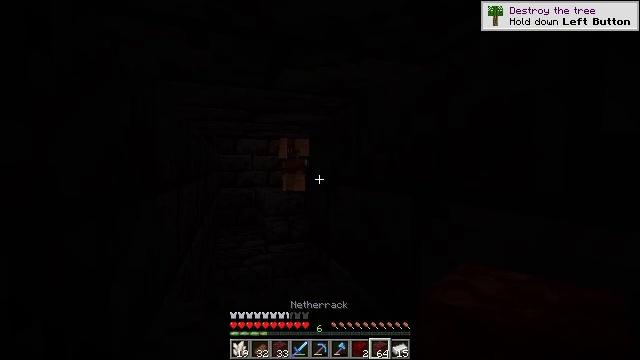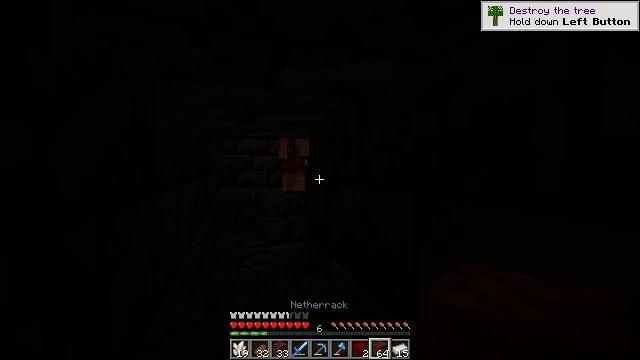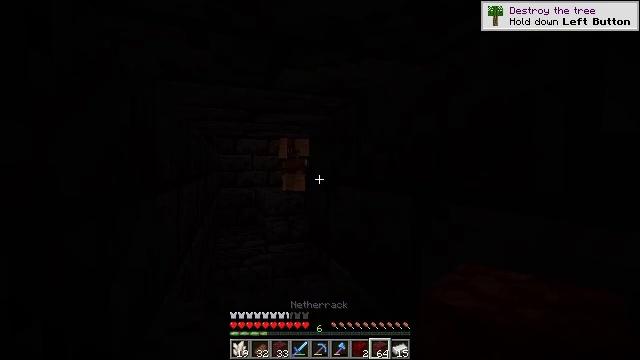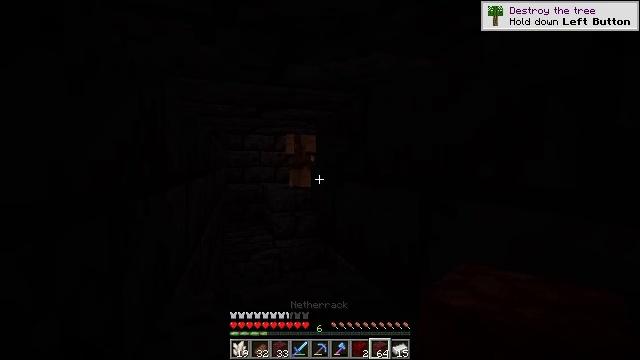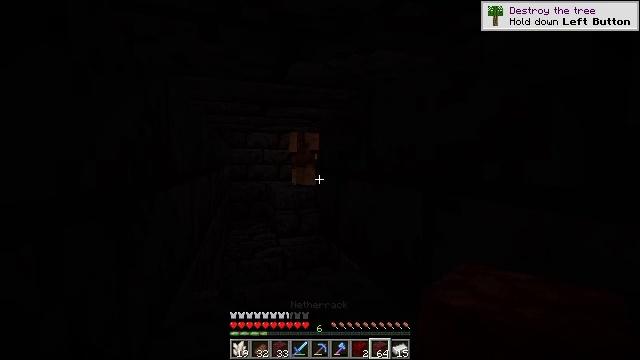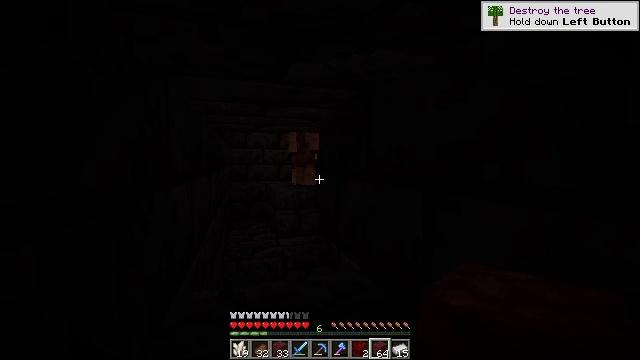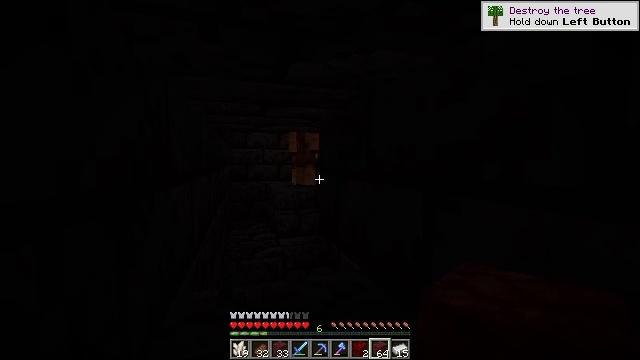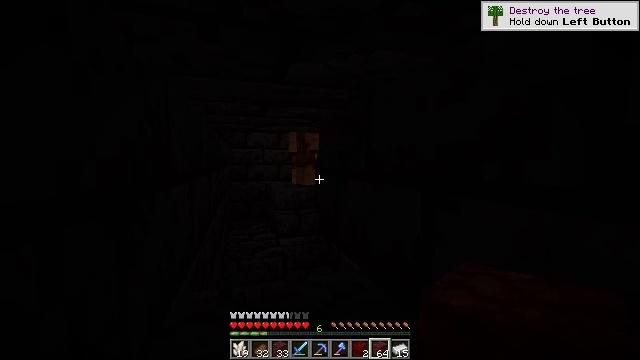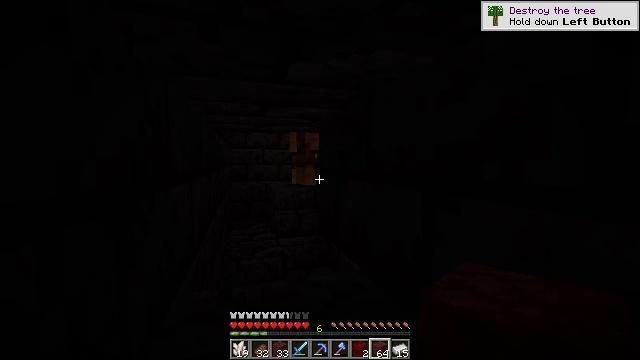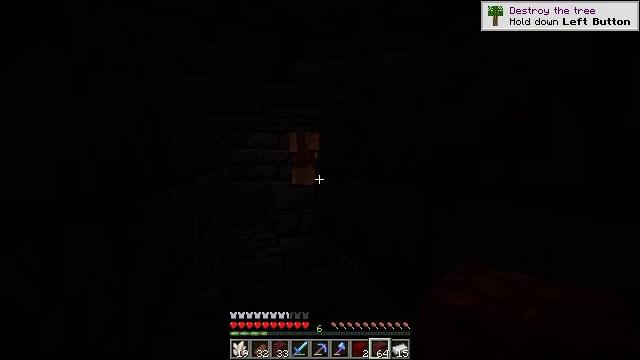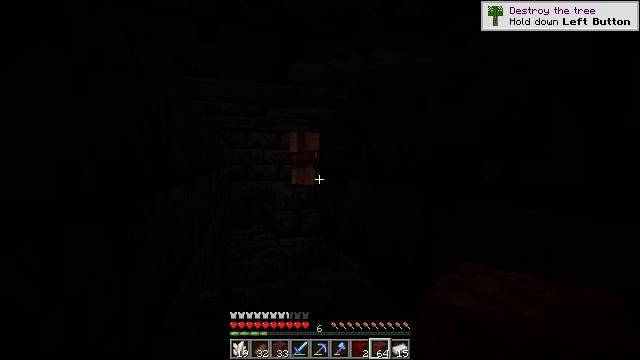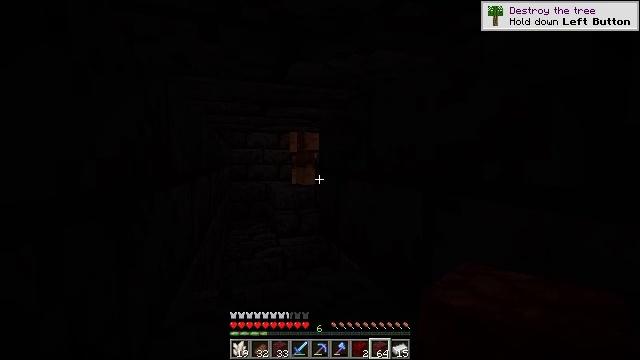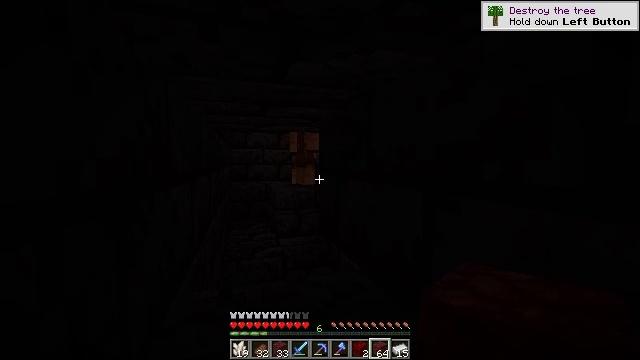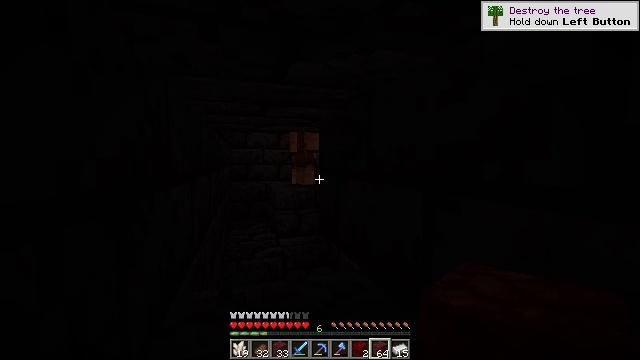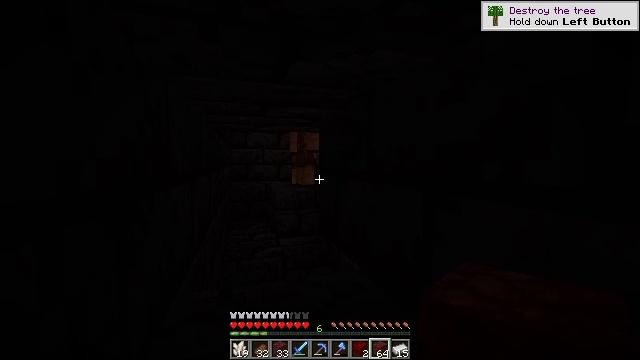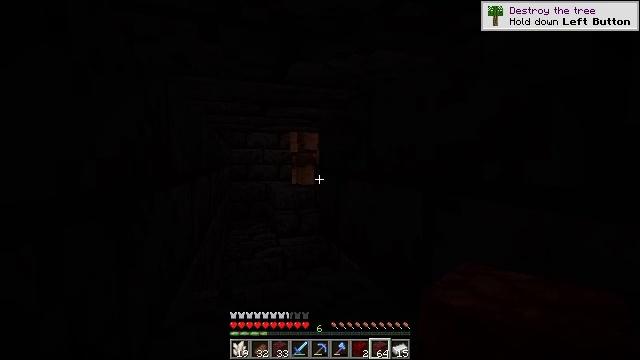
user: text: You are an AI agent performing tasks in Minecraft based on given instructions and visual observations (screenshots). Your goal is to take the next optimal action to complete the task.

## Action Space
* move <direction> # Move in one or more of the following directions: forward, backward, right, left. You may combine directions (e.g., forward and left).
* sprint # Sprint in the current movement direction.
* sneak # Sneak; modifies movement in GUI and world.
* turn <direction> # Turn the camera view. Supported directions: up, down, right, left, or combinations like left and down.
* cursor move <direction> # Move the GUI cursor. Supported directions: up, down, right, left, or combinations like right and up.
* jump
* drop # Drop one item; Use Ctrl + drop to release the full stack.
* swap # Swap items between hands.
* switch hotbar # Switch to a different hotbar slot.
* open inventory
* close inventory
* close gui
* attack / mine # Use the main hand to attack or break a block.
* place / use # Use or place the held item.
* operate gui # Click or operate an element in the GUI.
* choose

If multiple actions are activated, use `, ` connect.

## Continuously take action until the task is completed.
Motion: motion action
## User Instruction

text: Retrieve cracked polished blackstone bricks by mining.
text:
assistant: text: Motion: no_op
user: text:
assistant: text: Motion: no_op
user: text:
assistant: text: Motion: turn left
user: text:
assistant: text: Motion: no_op
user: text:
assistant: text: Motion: no_op
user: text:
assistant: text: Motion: no_op
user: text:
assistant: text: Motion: no_op
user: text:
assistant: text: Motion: no_op
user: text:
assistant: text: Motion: no_op
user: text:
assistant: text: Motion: no_op
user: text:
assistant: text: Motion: no_op
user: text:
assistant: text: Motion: no_op
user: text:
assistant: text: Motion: no_op
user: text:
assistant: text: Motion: no_op
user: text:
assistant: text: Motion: no_op
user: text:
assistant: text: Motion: no_op
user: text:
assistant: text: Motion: no_op
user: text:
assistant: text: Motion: no_op
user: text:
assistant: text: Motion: no_op
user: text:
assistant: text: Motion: no_op
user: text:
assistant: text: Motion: no_op
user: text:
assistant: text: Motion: no_op
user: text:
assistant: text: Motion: no_op
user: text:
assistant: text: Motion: no_op
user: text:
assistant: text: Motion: no_op
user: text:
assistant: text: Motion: no_op
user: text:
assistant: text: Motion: no_op
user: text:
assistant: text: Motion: no_op
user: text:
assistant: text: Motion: no_op
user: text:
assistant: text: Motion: no_op